Field crop: maize
Growth stage: 2
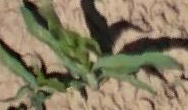
Species: maize